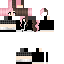
A female human skin with pale skin, wearing brown long hair dressed in a blue hoodie and black pants, featuring a closed mouth.